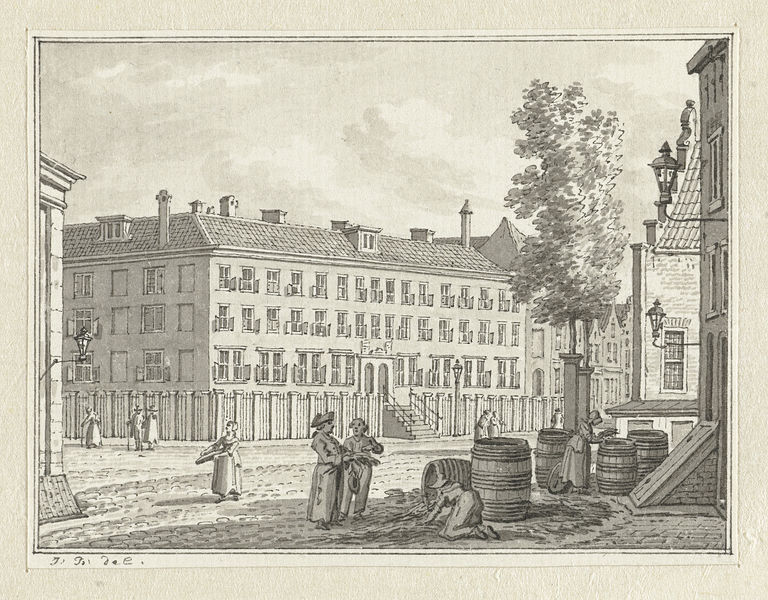
Titel: Een dame schenkt zich een kopje thee in
Künstler: Floris Croese
Standort: Amsterdam
Institution: Rijksmuseum
Schlagwörter: paris, gravure, arbre, ville, fenêtre, gens, lampe, rue, londres, batiment, lampadaire, tonneaux